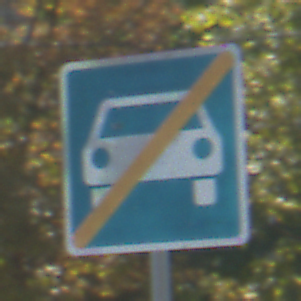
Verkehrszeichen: EndeKraftfahrstrasse
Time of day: Midday
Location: Outdoor (Urban)
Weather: Clear
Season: NotSpecified
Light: Natural